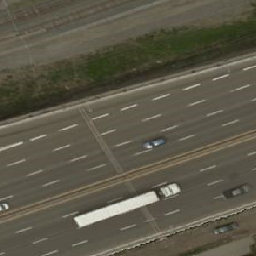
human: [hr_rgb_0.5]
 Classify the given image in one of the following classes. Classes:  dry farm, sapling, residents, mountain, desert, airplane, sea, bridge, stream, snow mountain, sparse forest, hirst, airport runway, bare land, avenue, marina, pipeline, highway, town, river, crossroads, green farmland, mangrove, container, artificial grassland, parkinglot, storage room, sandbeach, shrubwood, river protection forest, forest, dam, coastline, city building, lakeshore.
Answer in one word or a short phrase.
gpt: highway